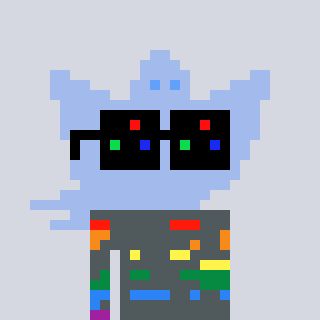
a pixel art character with square black sunglasses, a ghost-B-shaped head and a darkpink-colored body on a cool background